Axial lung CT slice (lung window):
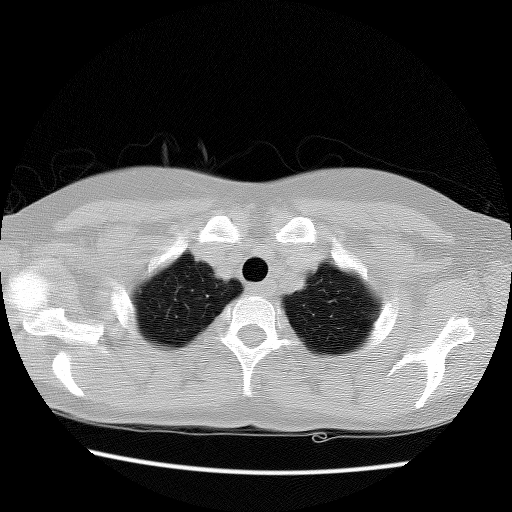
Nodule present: no